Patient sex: M
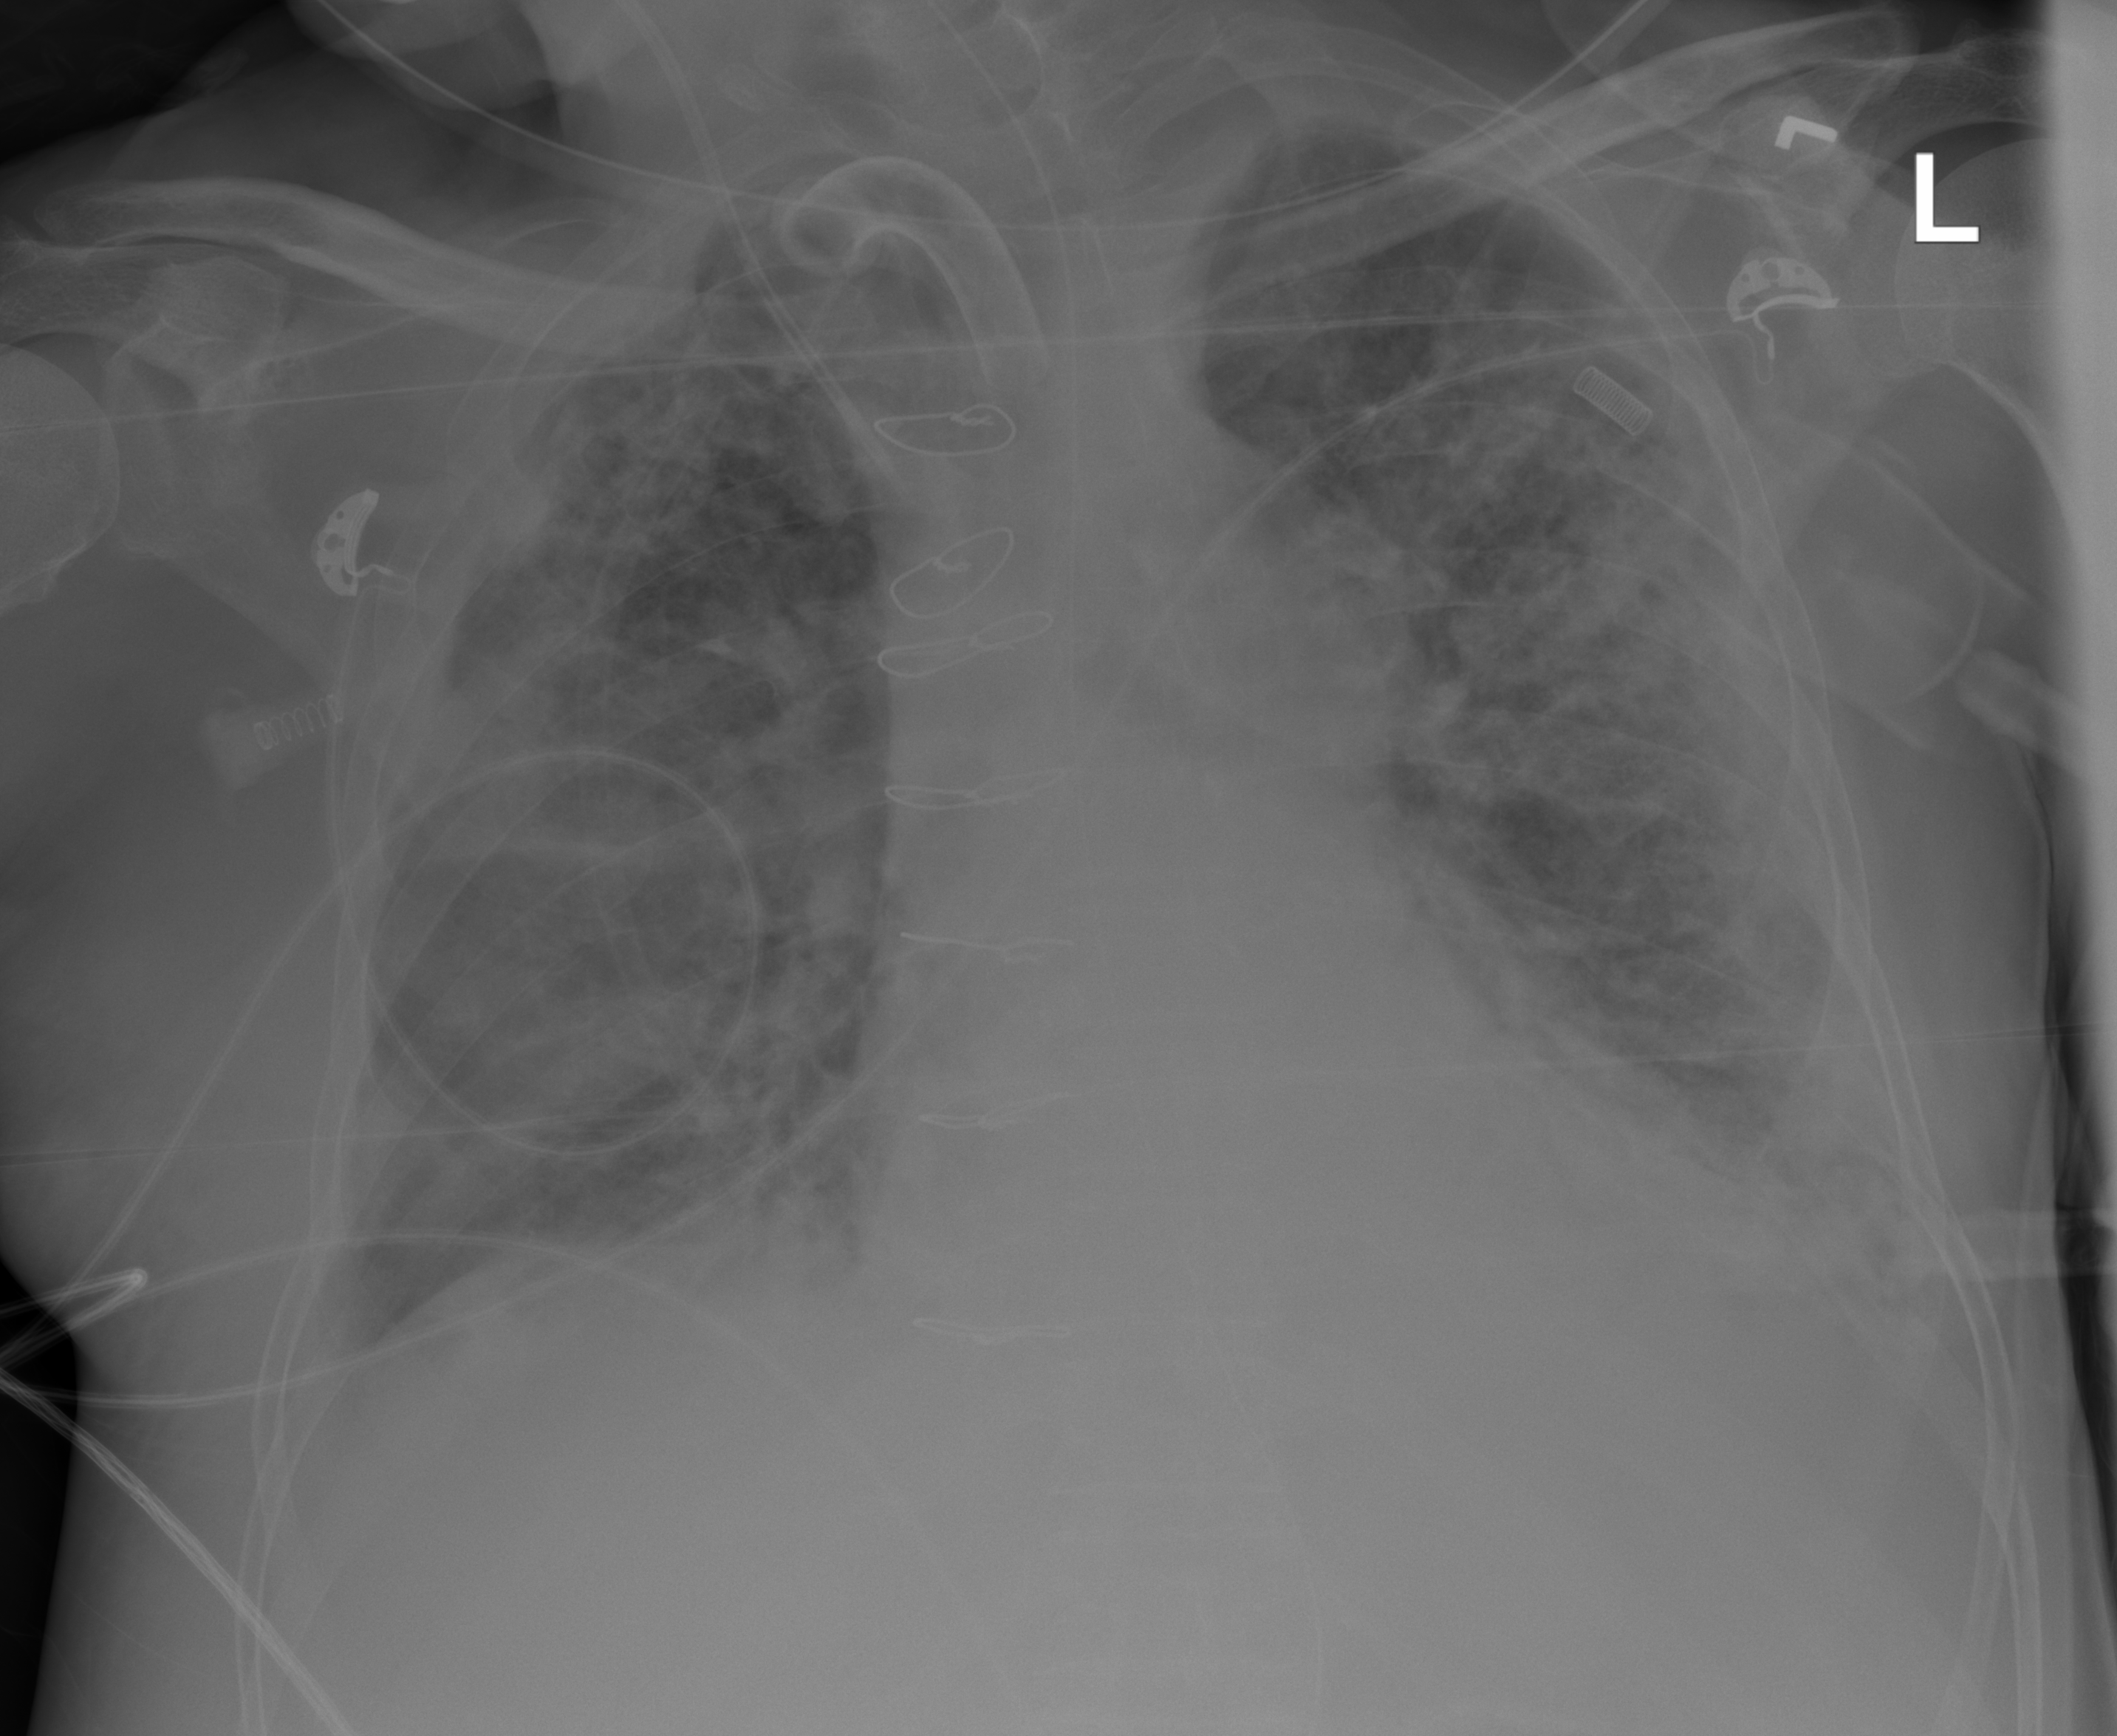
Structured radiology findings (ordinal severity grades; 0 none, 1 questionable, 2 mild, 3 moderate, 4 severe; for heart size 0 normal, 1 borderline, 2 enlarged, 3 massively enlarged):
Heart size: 2
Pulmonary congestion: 2
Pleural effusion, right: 1
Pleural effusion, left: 1
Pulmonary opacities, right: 3
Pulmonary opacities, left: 3
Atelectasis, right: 2
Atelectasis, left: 2